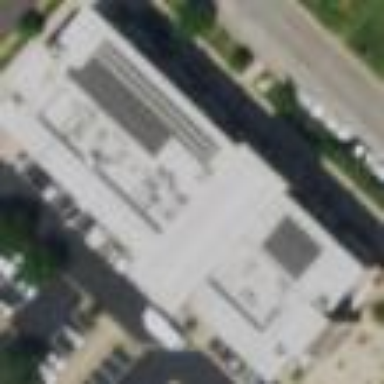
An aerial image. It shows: Office building.